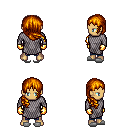
a pixel art fantasy rpg character, male body template, human, tanned skin, chain mail, magenta pants, dark blonde right-swept hairstyle, gold gloves, white slippers, four views (front, back, left, right), 2x2 character sprite sheet, small pixel art, hard edges, no anti-aliasing